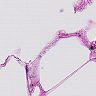
Metastatic tissue present: no